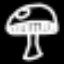
Label: mushroom